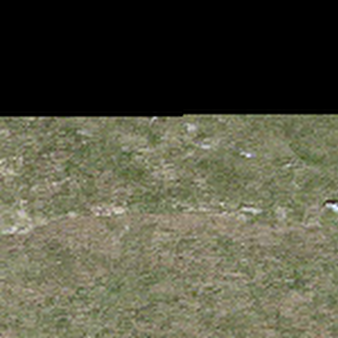
Label: other